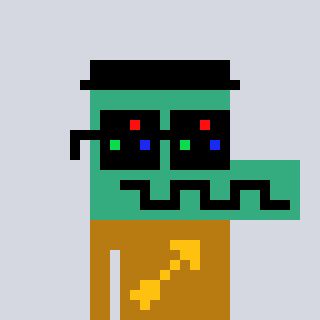
a pixel art character with square black sunglasses, a crocodile-shaped head and a gold-colored body on a cool background